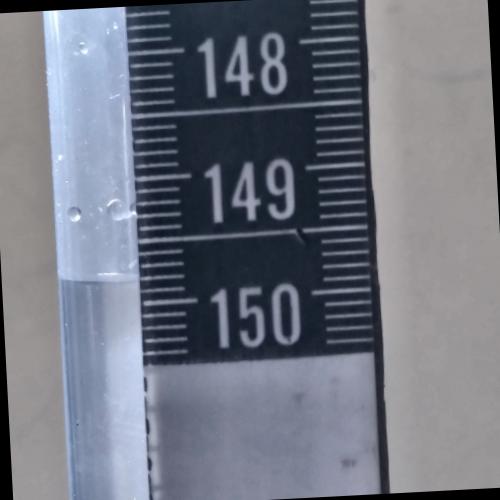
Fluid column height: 149.8 cm